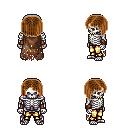
a pixel art fantasy rpg character, male body template, skeleton, brown tattered cape, gold greaves, brown pageboy hairstyle, cloth bracers, four views (front, back, left, right), 2x2 character sprite sheet, small pixel art, hard edges, no anti-aliasing